Question: I cannot get the iNotesCalendar control to work.
It works in a tearoom.nsf. But if I put the controls in normal mail.nsf I always get a blank calendar.
I can get JSON via a web browser. Looks like this:

My code is this:
'''
<?xml version="1.0" encoding="UTF-8"?>
<xp:view
xmlns:xp="http://www.ibm.com/xsp/core"
xmlns:xe="http://www.ibm.com/xsp/coreex">
<xe:restService
id="restService1"
pathInfo="/inoteslegacyjson"
preventDojoStore="false">
<xe:this.service>
<xe:calendarJsonLegacyService
viewName="calendarOutline"
var="entry"
contentType="text/plain"
colCalendarDate="CalDateTime"
colStartTime="StartDateTime"
colEndTime="EndDateTime"
colSubject="For"
colChair="Chair">
</xe:calendarJsonLegacyService>
</xe:this.service>
</xe:restService>
<xp:br></xp:br>
<xe:calendarView
id="calendarView1"
jsId="cview1"
type="#{javascript:sessionScope.dateRangeActions_selectedValue}"
storeComponentId="restService1"
style="width:100%">
<xe:this.summarize>
<![CDATA[#{javascript:summarize = sessionScope.calendarFormatActions_selectedValue == "true";}]]>
</xe:this.summarize>
</xe:calendarView>
</xp:view>
'''
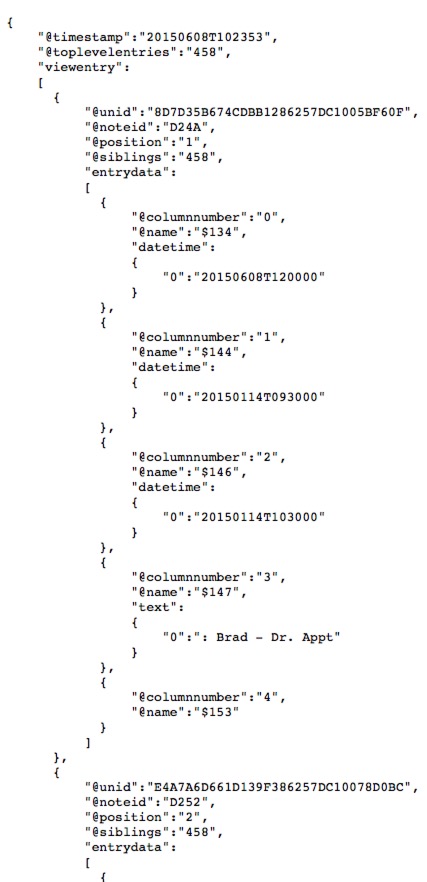
Answer: You'd like to present the calendar view as iNotesCalendar for a normal mail database which is based on mail.ntf.
Your question's example is designed for and works with the teamroom.nsf. It uses a specialized view "calendarOutline". All calendarJsonLegacyService's properties which start with "col" define the specific column names of this view. So, you can't really use this example to read a "normal" calendar view of a mail database.
Luckily, all 'calendarJsonLegacyService' properties' are dedicated to the "normal" calendar view " | " of mail boxes.
Change your code this way:
- - 'viewName'- 'databaseName'
Your restService would look like this then:
'''
<xe:restService
id="restService1"
pathInfo="/inoteslegacyjson"
preventDojoStore="false">
<xe:this.service>
<xe:calendarJsonLegacyService
viewName="Calendar"
contentType="text/plain"
databaseName="Server1!!mail.nsf">
</xe:calendarJsonLegacyService>
</xe:this.service>
</xe:restService>
'''